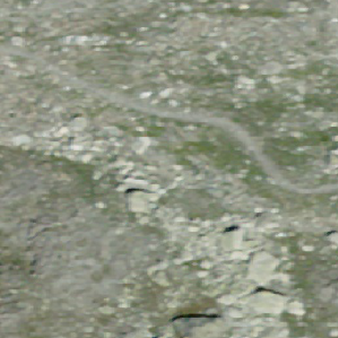
Label: other